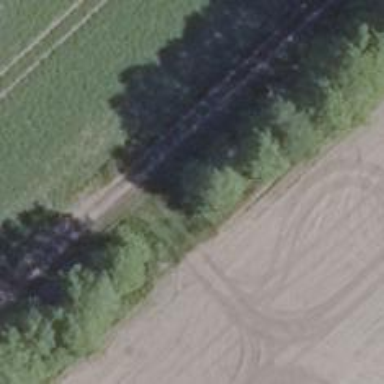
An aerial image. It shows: Row of trees in natural setting.